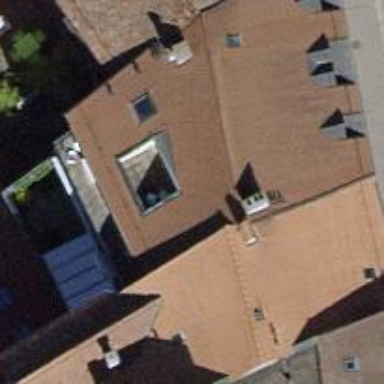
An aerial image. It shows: Gabled roof adorns the apartments building.